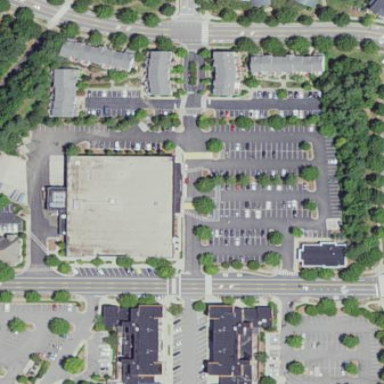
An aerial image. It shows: Retail building housing supermarket.